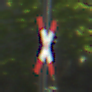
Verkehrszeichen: Andreaskreuz
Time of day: Midday
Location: Outdoor (Suburban)
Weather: Clear
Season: NotSpecified
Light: Natural